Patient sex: M
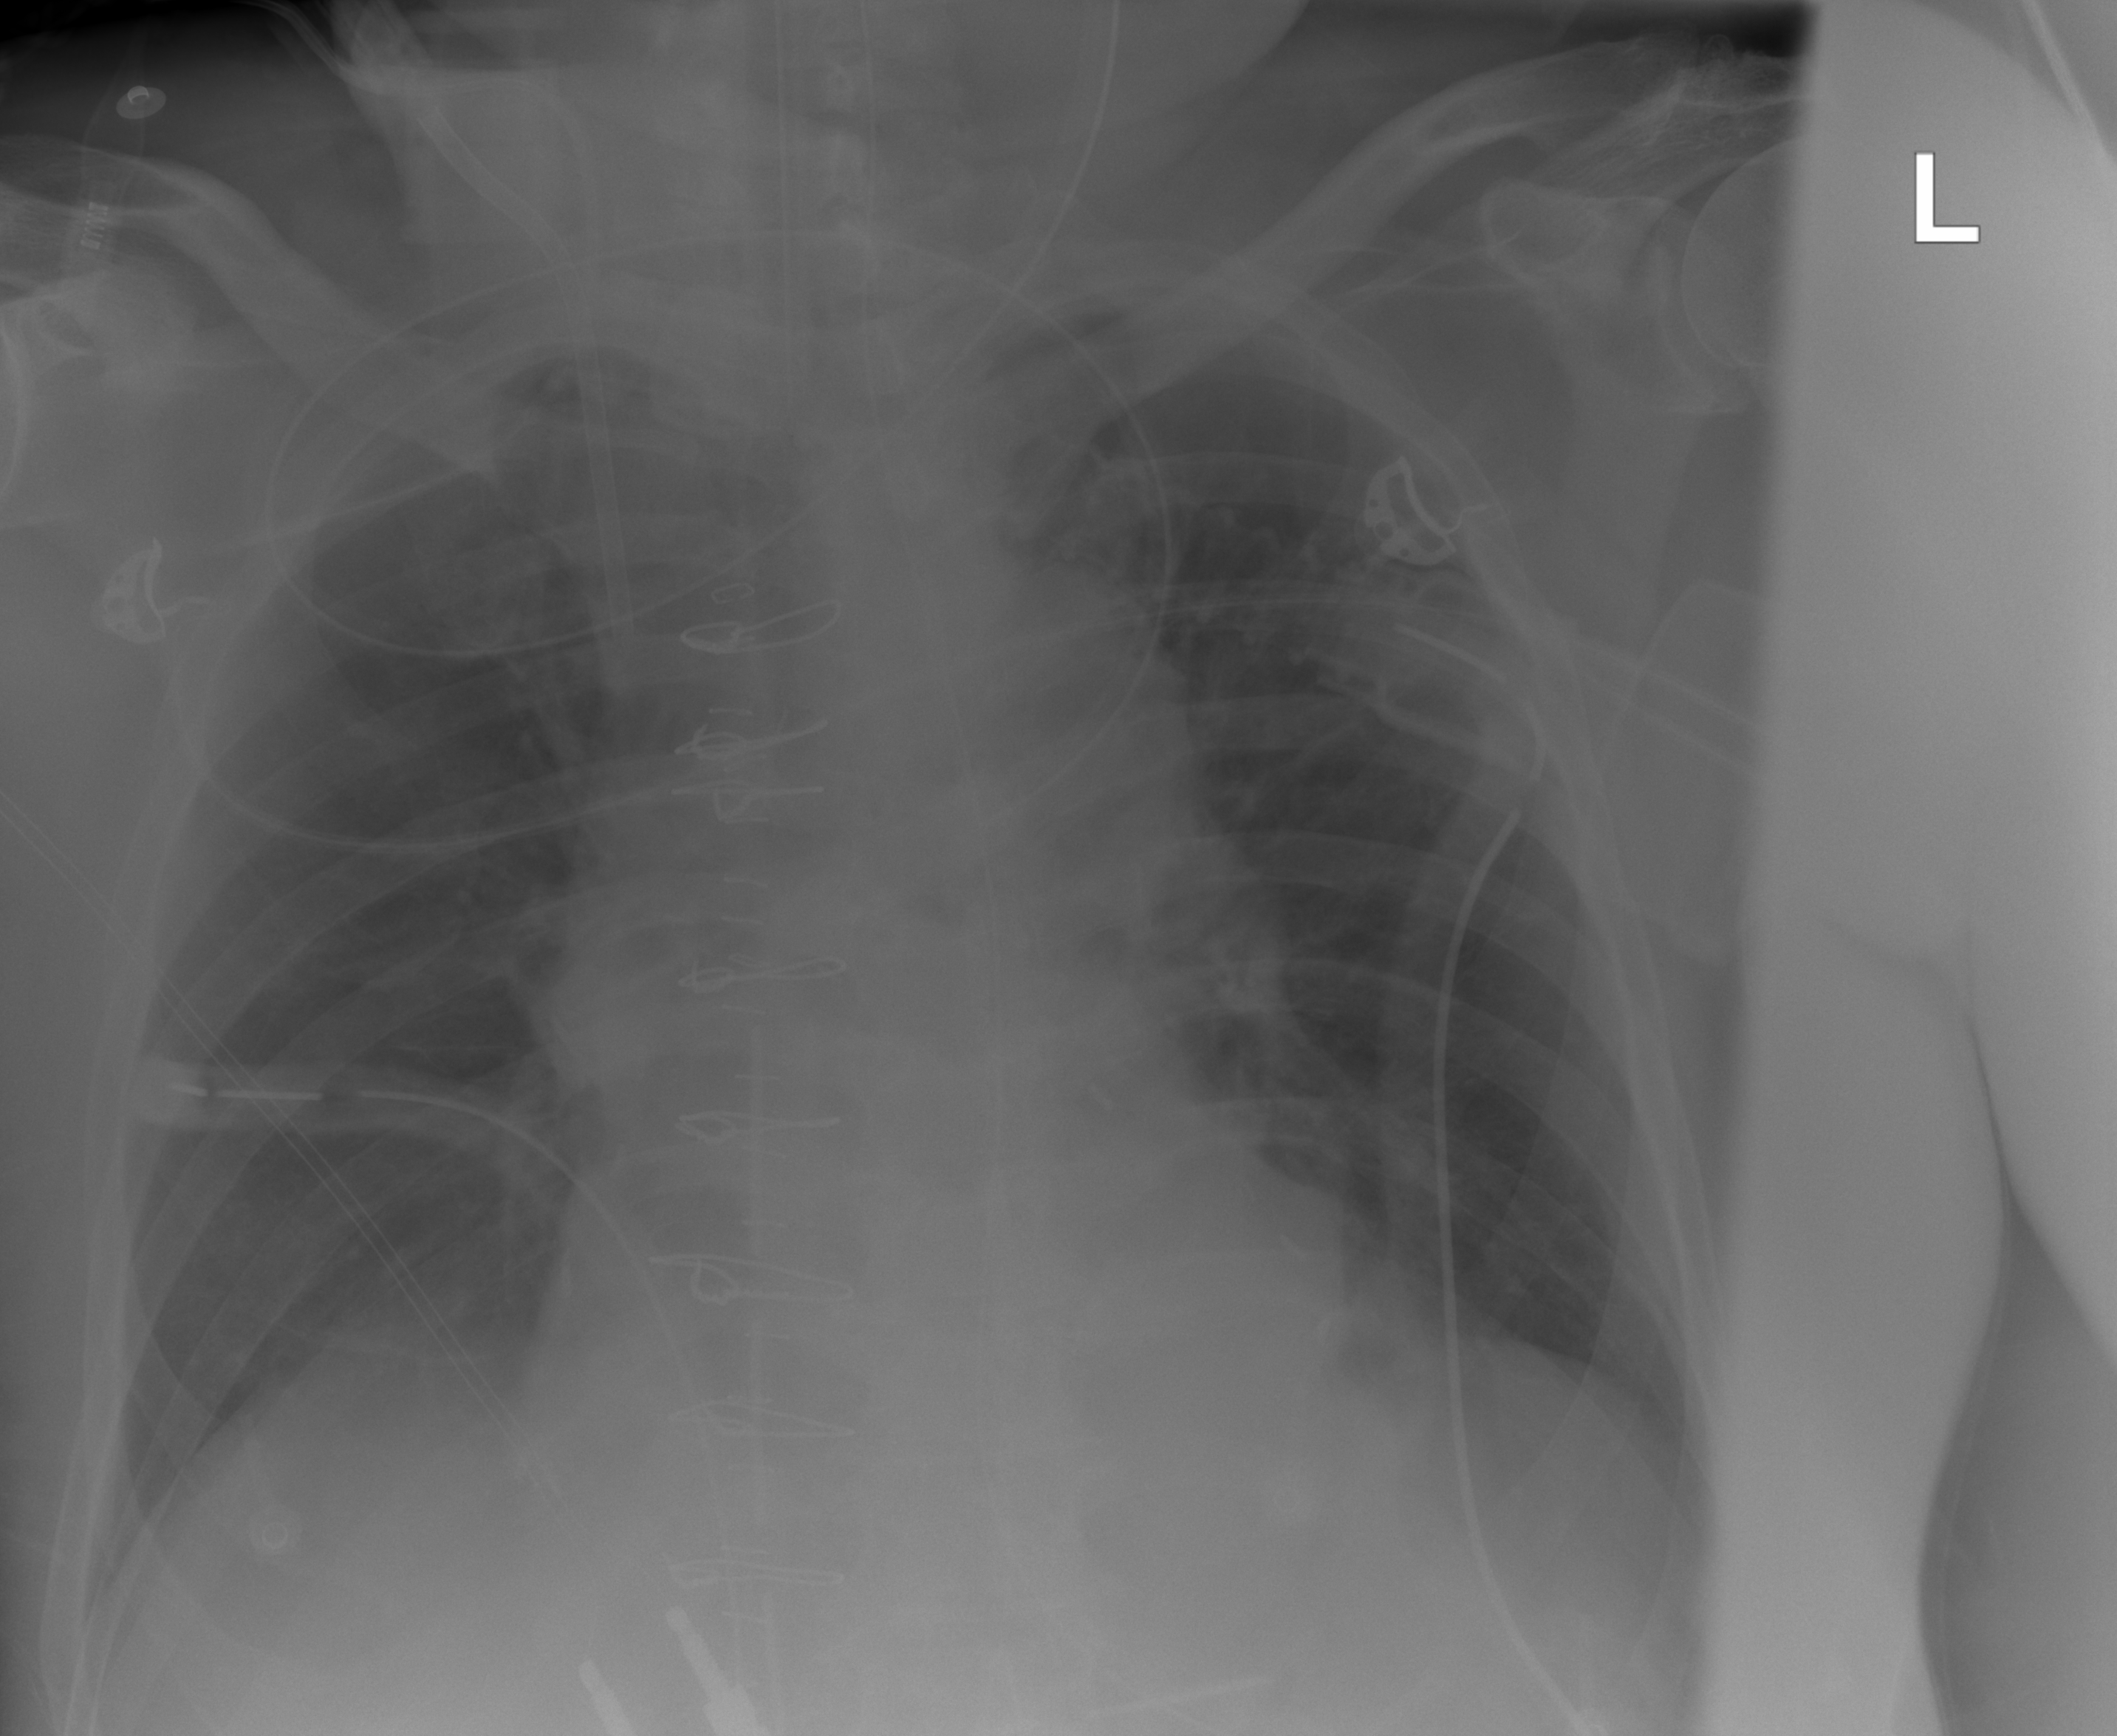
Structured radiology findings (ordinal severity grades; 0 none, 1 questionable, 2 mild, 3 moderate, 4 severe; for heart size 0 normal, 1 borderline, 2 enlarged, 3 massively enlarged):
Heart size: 1
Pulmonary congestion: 0
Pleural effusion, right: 0
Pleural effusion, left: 0
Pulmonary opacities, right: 0
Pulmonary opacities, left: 0
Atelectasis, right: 0
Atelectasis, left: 2